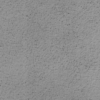
Label: not_dusty